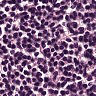
Metastatic tissue present: no